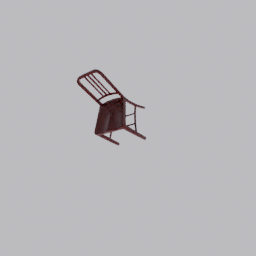
Label: furniture